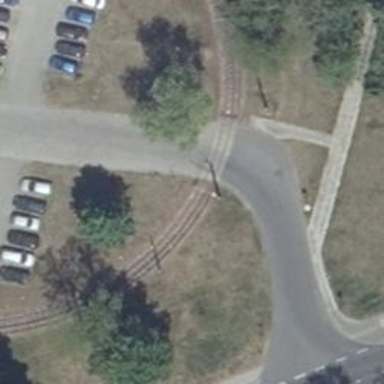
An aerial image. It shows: Tram railway line with electrified contact line.